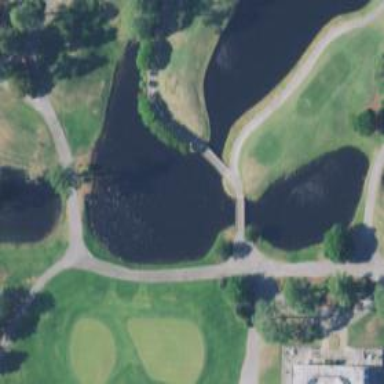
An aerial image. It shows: Path designated for golf carts.